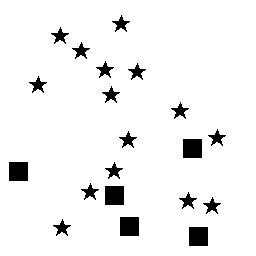
Squares: 5
Triangles: 0
Stars: 15
Total shapes: 20